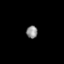
Tissue: skin
Cell type: Fibroblasts
Senescence score: 0.7348
Nuclear area (px): 137
Mean DAPI intensity: 141.212